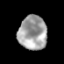
Tissue: prostate
Cell type: Epithelial cells
Senescence score: 0.3437
Nuclear area (px): 953
Mean DAPI intensity: 161.509